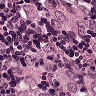
Metastatic tissue present: yes